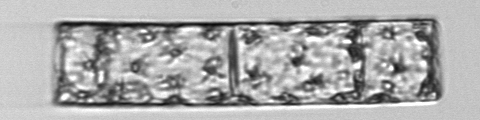
Label: Guinardia_flaccida